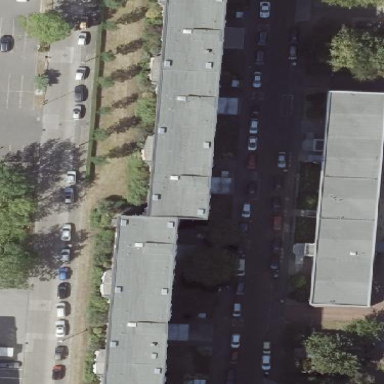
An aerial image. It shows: Flat-roofed apartment building.